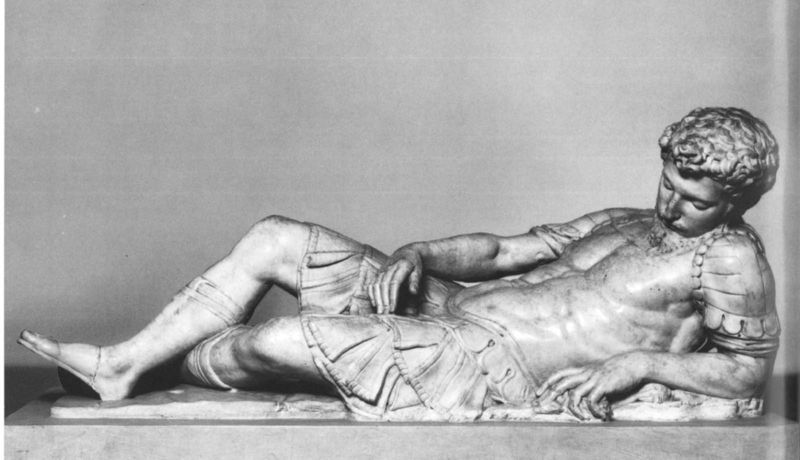
Titel: Grabfigur des Mario Nari
Künstler: Bartolomeo Ammannati
Institution: Florenz, Bargello
Schlagwörter: hand, kopf, mann, schlaf, brust, finger, marmor, nase, rock, arm, arme, augen, falten, gesicht, sockel, stein, hände, figur, locken, skulptur, statue, bein, liegen, ruhen, nabel, bauch, liegend, fuss, denkmal, soldat, rüstung, römer, sandale, harnisch, tunika, grabmal